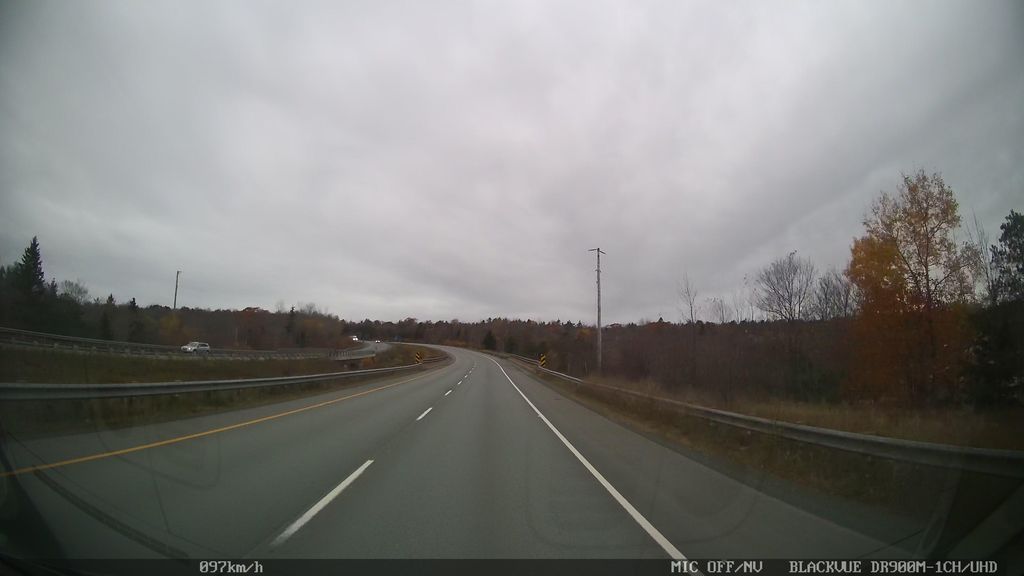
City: halifax